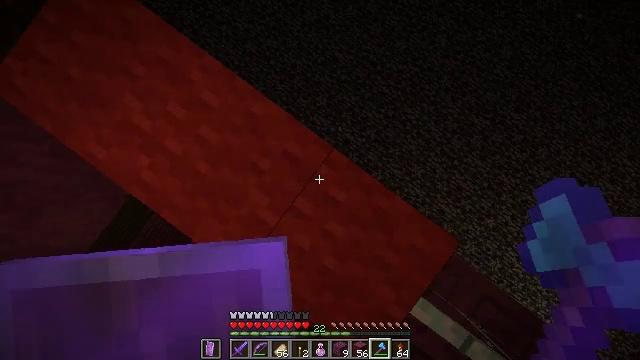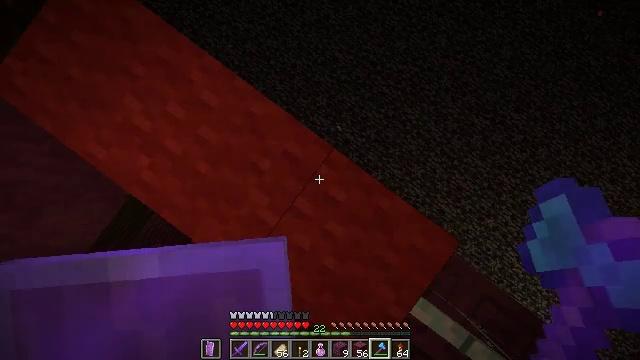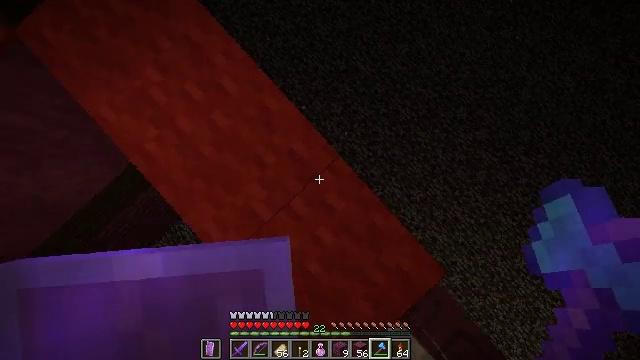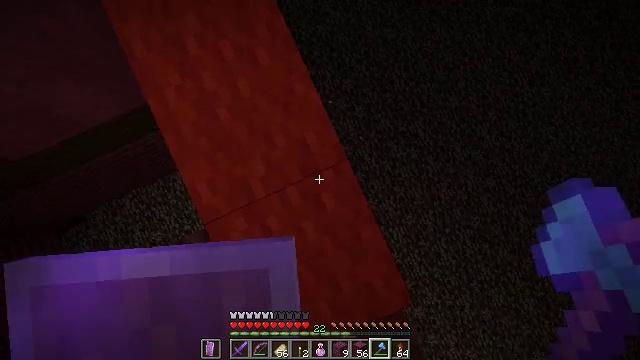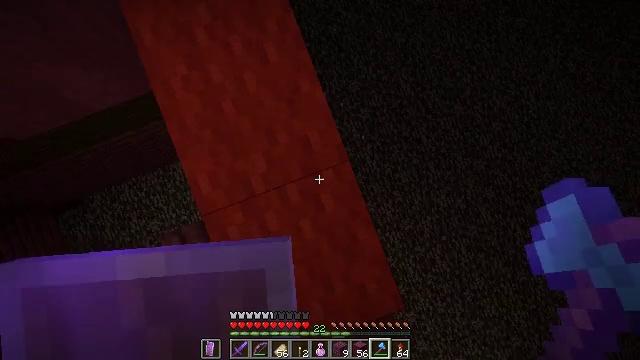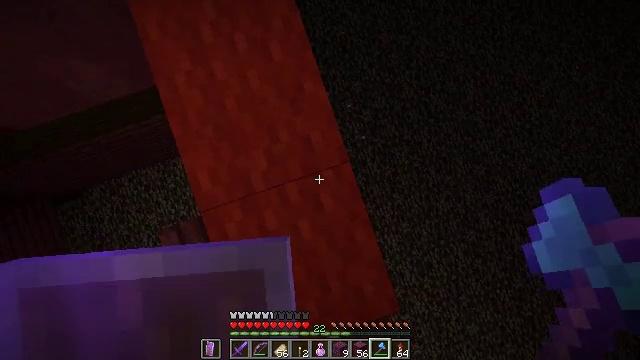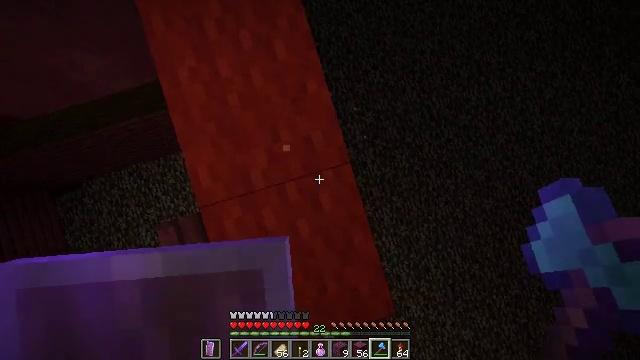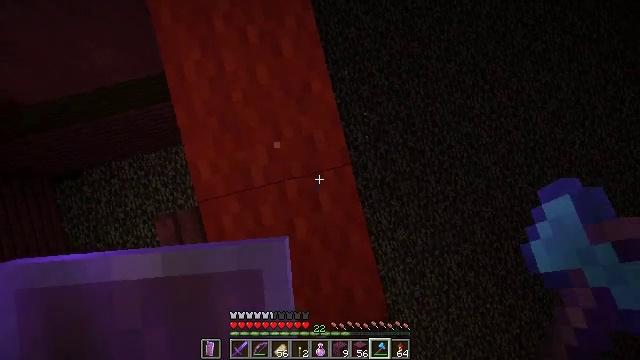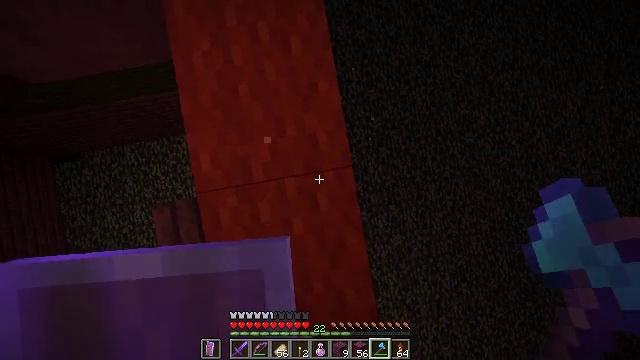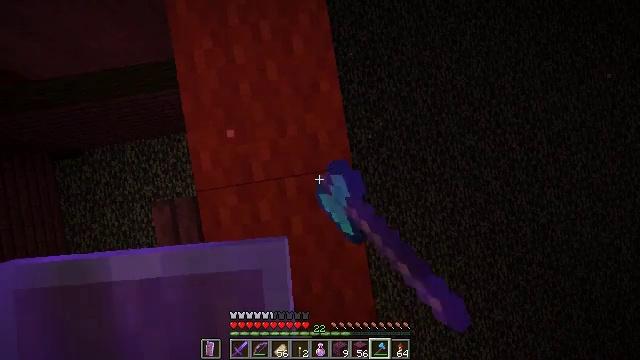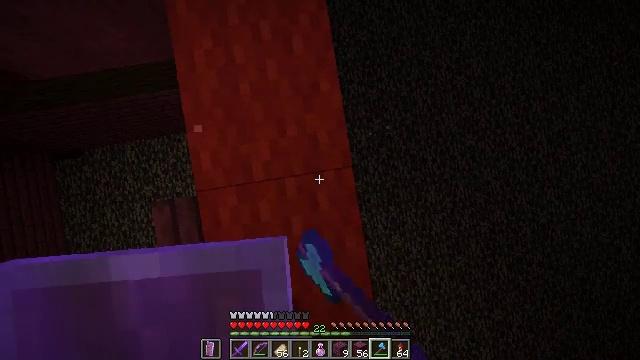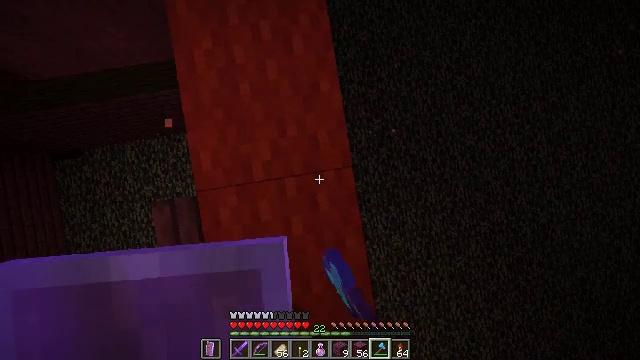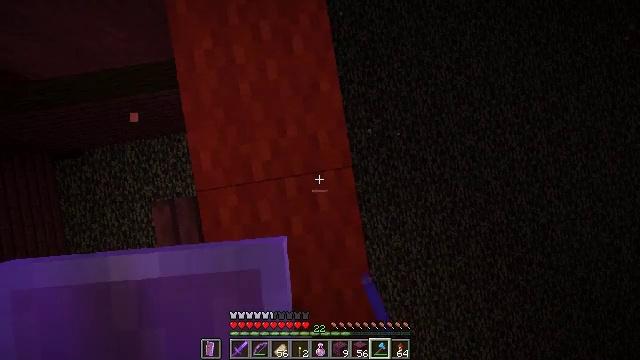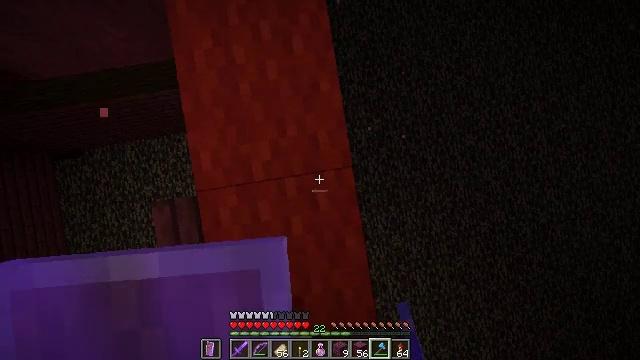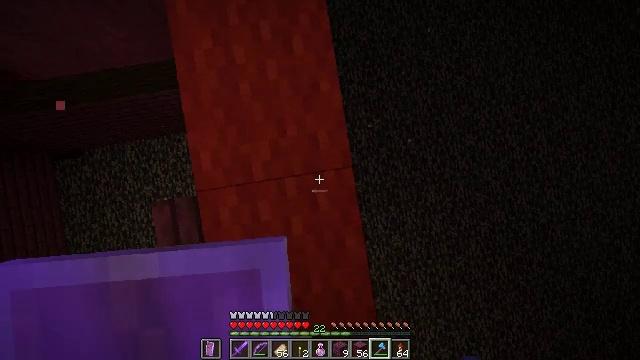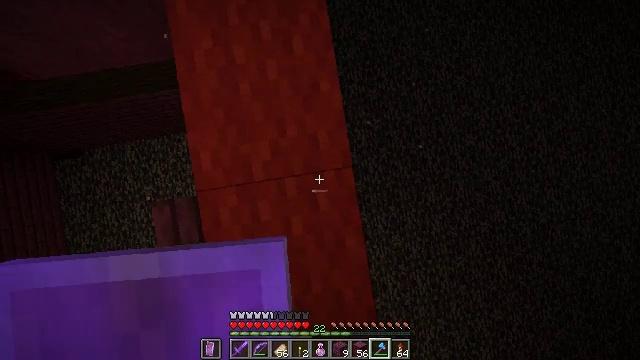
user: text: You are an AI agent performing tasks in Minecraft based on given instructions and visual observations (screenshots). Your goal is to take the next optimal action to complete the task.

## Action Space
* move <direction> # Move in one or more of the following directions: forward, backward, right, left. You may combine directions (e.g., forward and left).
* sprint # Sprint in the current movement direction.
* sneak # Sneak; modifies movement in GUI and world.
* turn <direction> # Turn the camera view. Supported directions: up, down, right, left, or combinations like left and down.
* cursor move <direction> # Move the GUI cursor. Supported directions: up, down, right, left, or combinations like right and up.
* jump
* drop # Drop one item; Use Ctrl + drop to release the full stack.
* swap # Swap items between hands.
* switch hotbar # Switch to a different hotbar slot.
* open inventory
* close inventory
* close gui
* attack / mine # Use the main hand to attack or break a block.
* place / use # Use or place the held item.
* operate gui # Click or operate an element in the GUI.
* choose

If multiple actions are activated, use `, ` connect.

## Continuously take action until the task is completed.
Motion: motion action
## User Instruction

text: Break the red carpet to collect it.
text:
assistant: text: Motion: no_op
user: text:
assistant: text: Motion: turn left and up
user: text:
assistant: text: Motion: turn left
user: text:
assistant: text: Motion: turn left and down
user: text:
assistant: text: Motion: turn left and down
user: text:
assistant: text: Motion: turn left and down
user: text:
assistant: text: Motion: turn left and down
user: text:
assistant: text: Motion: turn left and down, attack / mine
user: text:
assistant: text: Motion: attack / mine
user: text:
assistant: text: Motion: attack / mine
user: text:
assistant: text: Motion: attack / mine
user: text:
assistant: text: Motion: no_op
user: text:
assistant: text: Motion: no_op
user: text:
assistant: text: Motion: no_op
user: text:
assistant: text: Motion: no_op
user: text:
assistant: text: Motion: no_op
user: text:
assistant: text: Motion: no_op
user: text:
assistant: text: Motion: move back
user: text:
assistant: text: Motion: move back
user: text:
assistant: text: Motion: move back
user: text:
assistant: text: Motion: turn left and up
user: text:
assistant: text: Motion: turn left and up
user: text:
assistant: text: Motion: no_op
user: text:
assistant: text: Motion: no_op
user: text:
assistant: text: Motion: attack / mine
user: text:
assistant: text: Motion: attack / mine
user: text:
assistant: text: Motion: attack / mine
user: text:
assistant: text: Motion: attack / mine
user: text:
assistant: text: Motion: no_op
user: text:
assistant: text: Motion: no_op